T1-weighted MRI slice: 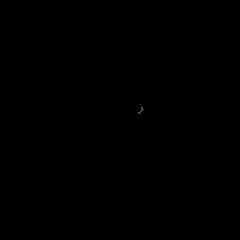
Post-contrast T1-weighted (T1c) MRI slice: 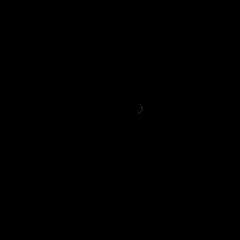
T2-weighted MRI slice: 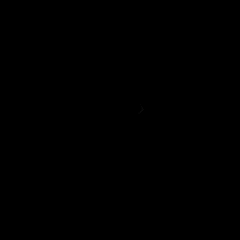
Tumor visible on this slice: no